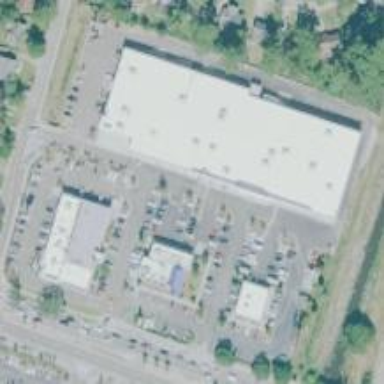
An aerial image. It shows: Commercial area.